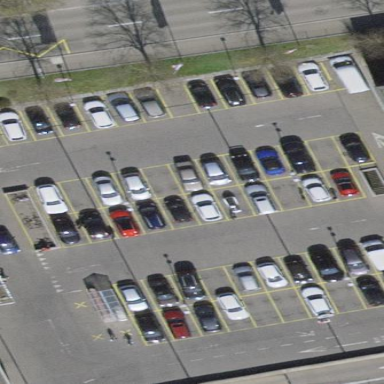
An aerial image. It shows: Road serving as parking aisle.